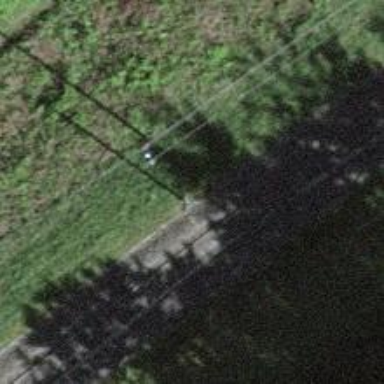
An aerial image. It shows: Power pole.